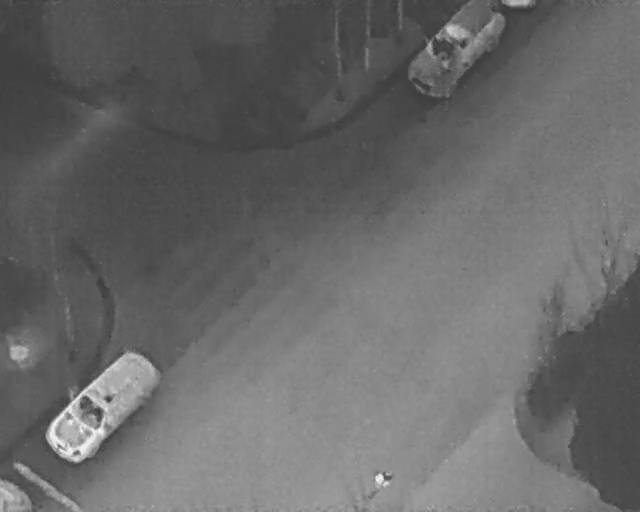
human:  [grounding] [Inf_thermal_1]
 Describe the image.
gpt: In the satellite image, there is  <ref>1 large car </ref> <box>[[5, 73, 26, 83, 43]]</box> located at bottom left,  <ref>1 large car </ref> <box>[[63, 1, 79, 19, 2]]</box> located at top right.